Interaction volume radius: 5 \u00c5
Interaction volume height: 40 \u00c5
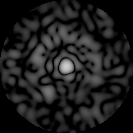
Disorder parameter: 0.8656